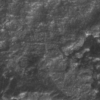
Label: not_dusty